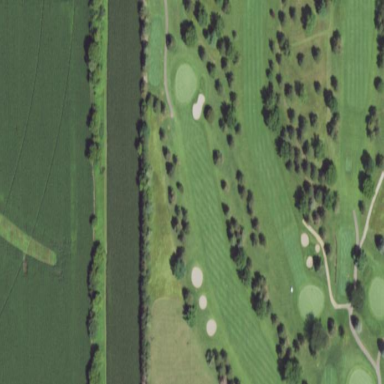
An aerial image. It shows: Golf fairway surrounded by grass.